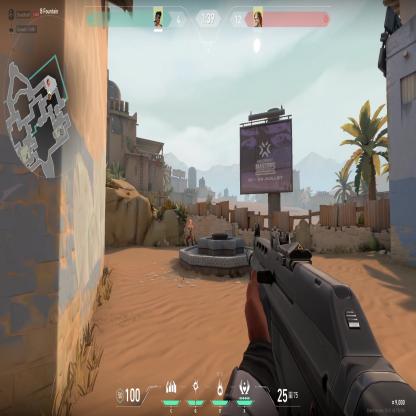
Label: enemy